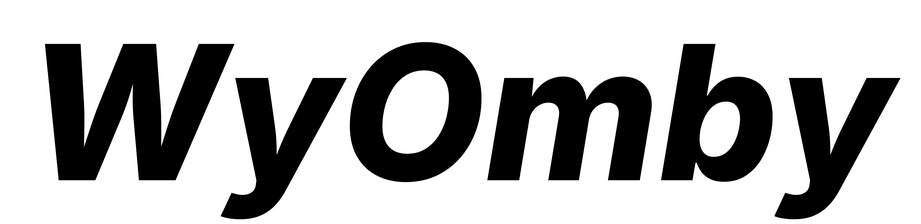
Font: Inter-Italic_ExtraBold_Italic